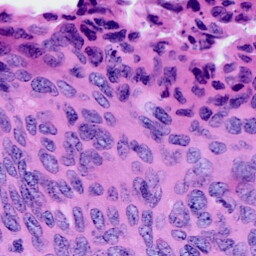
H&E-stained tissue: Cervix